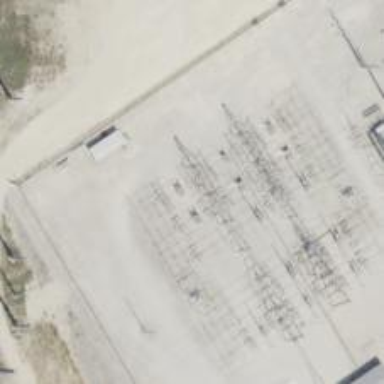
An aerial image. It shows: Switch used for power control.